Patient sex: M
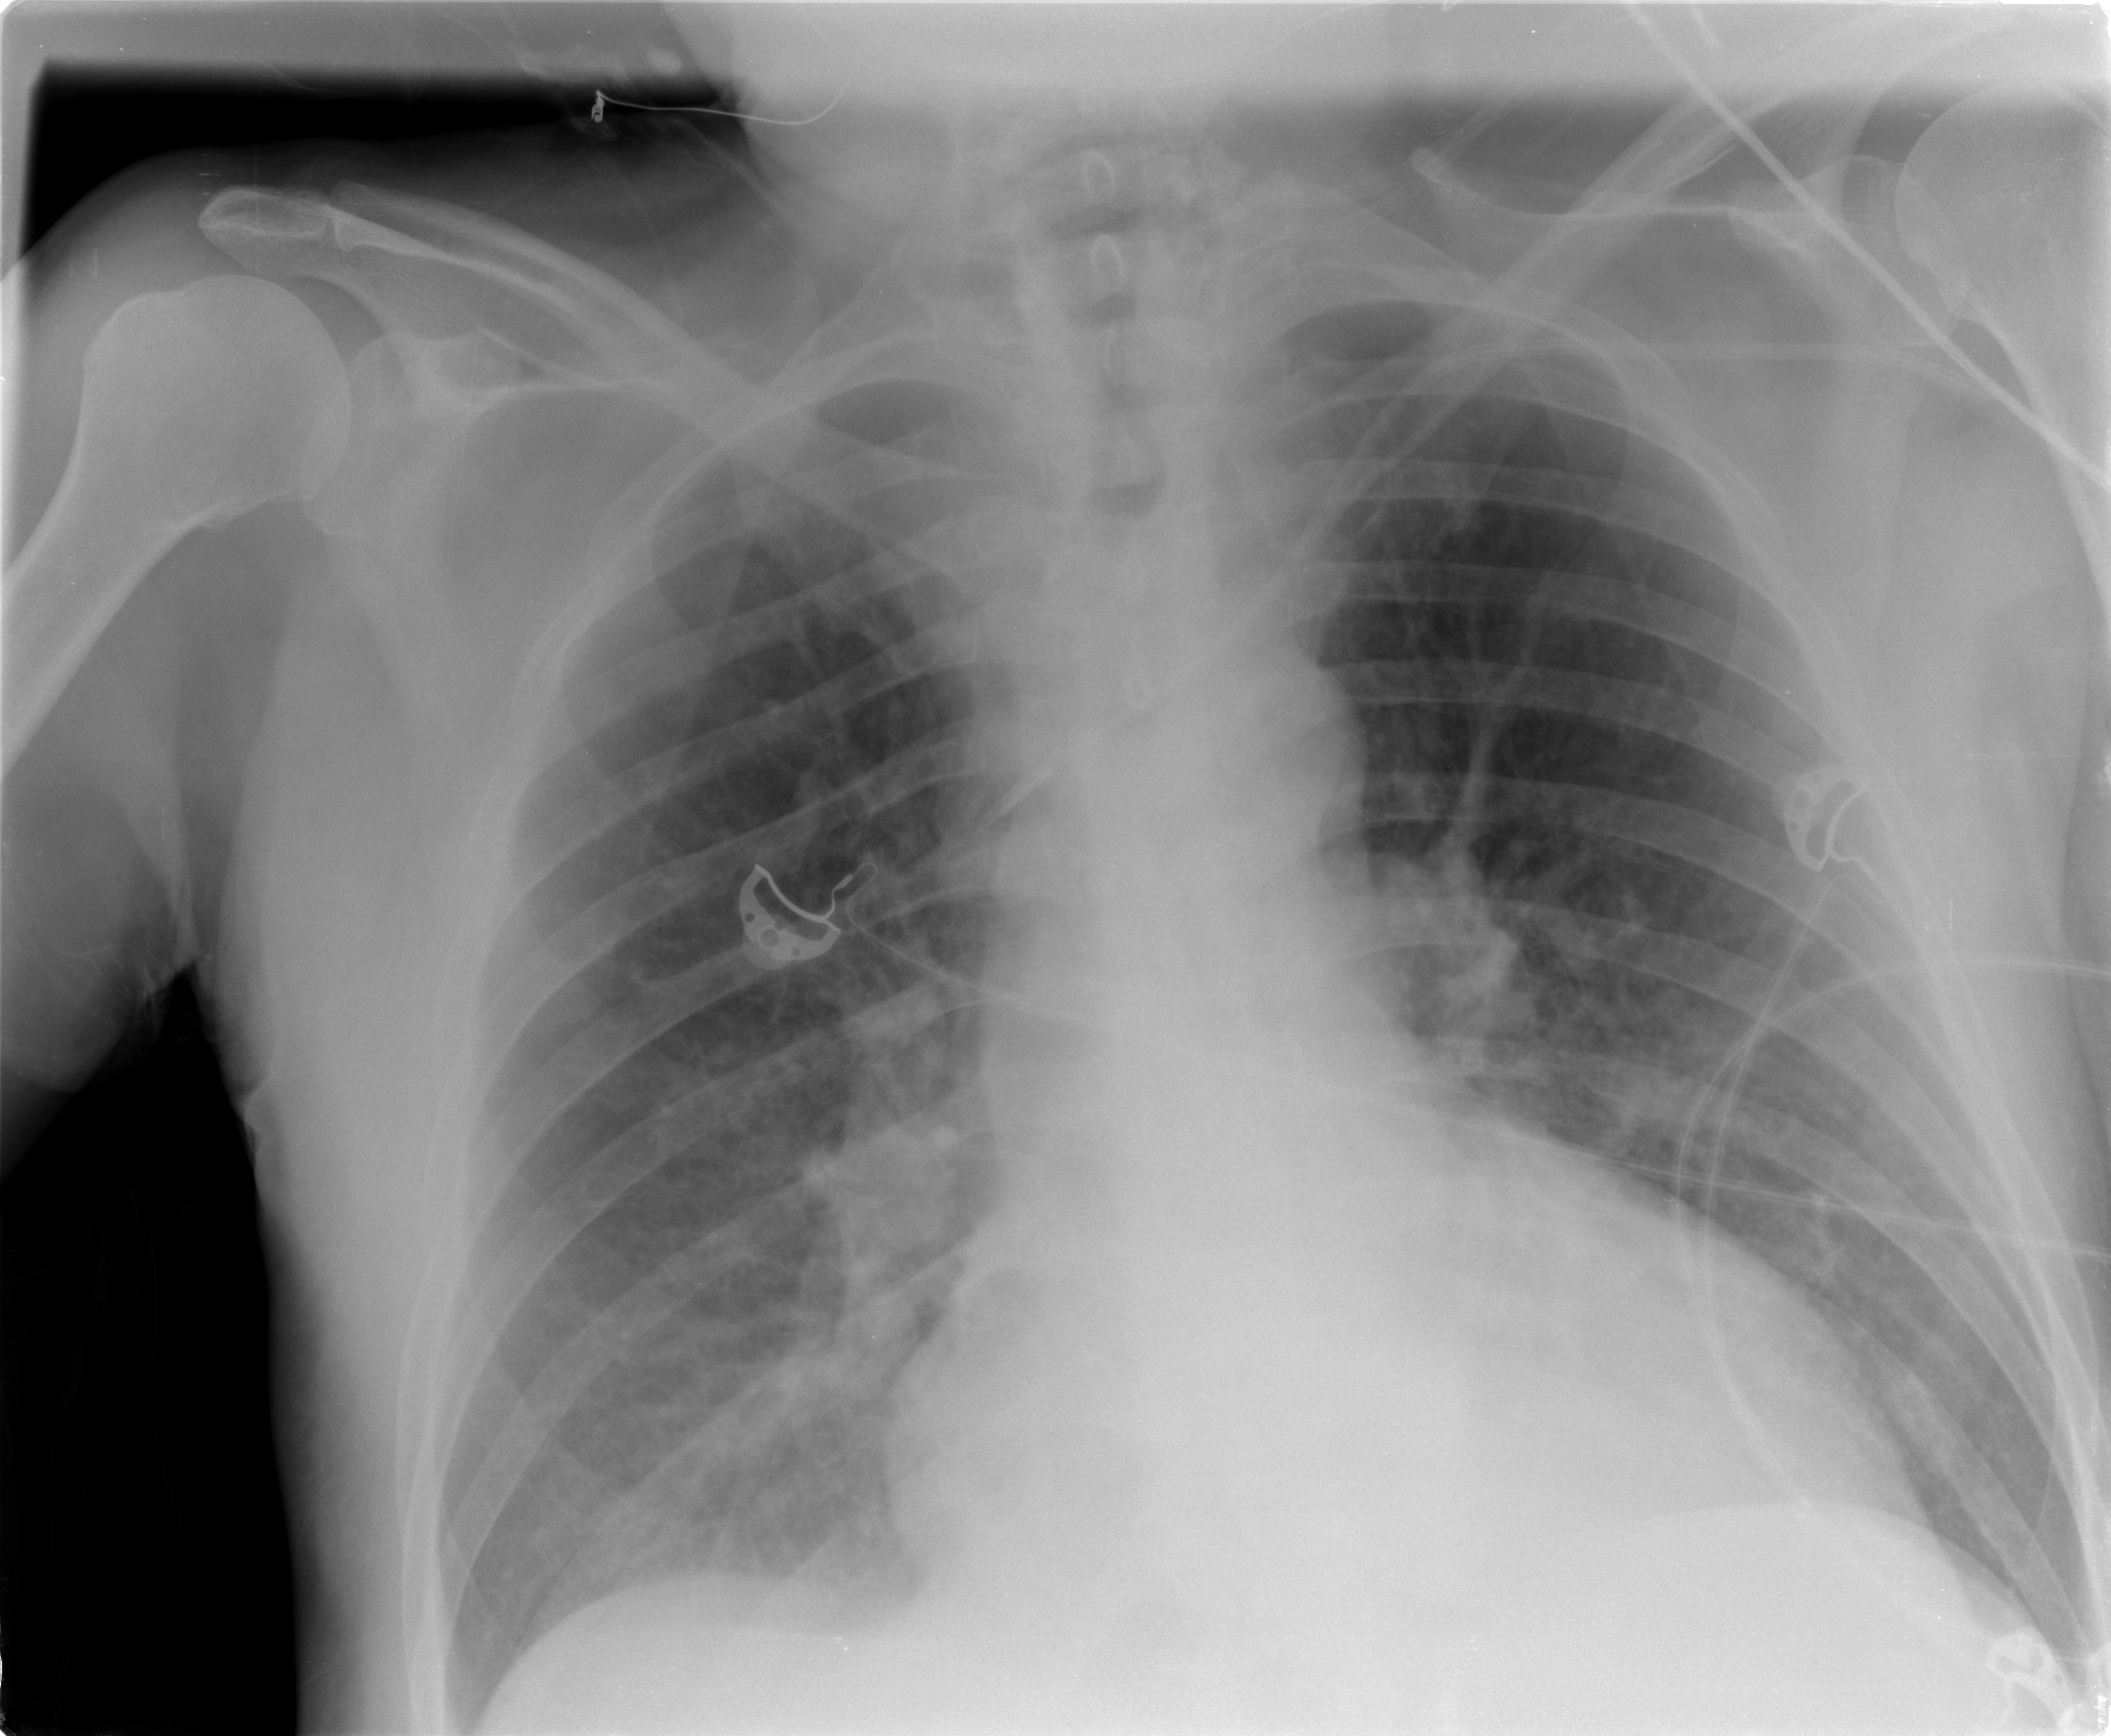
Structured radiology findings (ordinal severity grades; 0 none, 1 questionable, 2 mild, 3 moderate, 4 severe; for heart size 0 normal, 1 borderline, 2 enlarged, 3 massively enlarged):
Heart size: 1
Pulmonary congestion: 0
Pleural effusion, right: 0
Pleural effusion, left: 0
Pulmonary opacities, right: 0
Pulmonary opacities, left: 0
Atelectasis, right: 1
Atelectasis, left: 1